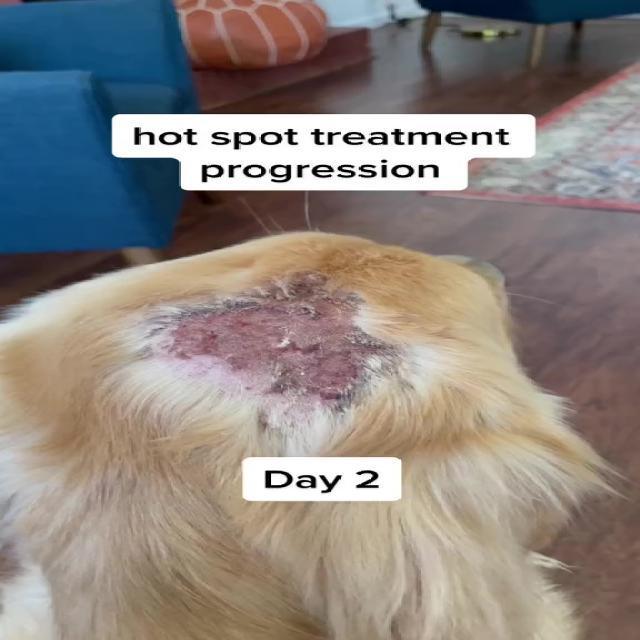
Canine dermatitis — inflammation of the skin presenting with erythema, pruritus, papules, and excoriation. May be allergic, contact, or atopic in origin.